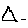
Label: triangle